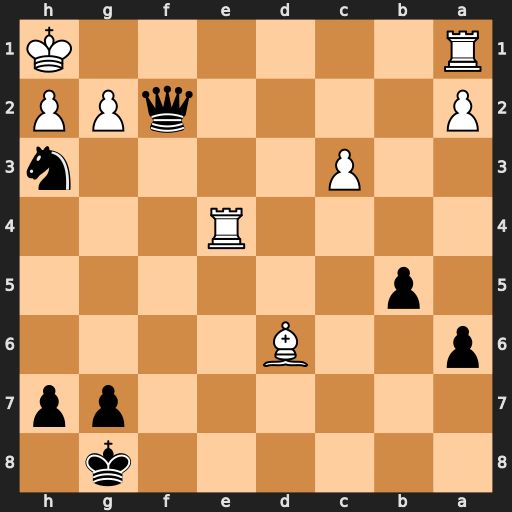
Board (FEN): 6k1/6pp/p2B4/1p6/4R3/2P4n/P4qPP/R6K
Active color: b
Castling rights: -
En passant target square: -
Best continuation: Qg1+ Rxg1 Nf2#